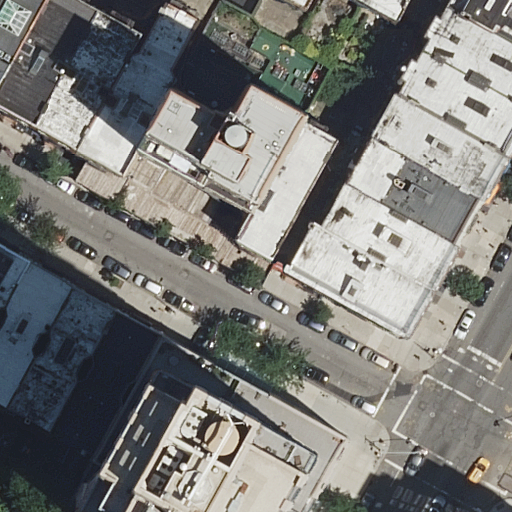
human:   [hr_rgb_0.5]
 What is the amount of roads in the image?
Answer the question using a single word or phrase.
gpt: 2

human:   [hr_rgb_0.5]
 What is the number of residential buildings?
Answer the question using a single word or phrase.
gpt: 21

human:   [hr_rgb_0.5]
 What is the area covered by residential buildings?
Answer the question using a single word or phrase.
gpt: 4754m2

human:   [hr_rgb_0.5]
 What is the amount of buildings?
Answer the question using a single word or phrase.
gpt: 21

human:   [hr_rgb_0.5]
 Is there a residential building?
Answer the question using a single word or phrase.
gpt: yes

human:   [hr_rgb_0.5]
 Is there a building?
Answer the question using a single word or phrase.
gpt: yes

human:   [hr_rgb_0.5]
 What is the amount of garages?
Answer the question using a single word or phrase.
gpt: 0

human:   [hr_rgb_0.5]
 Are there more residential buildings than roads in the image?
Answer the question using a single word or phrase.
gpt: yes

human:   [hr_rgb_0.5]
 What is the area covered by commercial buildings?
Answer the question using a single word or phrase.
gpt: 0m2

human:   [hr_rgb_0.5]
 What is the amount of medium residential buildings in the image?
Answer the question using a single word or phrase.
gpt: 16

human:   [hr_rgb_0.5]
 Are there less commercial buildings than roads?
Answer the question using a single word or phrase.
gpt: yes

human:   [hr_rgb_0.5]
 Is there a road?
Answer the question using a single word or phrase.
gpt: yes

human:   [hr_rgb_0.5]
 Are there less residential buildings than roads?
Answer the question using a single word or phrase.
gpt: no

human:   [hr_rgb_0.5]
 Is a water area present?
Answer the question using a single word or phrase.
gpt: no

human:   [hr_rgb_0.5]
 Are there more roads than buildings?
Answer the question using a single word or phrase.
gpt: no

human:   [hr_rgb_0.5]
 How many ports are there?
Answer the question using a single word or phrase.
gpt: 0

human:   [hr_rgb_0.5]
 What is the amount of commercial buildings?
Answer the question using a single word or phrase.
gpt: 0

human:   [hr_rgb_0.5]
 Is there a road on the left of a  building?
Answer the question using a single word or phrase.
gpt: yes

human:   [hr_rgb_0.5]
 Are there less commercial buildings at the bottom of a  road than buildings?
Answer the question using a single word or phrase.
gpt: yes

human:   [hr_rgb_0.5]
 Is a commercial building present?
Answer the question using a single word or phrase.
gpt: no

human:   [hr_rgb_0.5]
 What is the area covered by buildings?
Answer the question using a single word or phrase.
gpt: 4754m2

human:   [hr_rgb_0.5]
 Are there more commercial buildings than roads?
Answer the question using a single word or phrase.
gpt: no

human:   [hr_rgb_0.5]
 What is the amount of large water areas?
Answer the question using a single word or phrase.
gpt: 0

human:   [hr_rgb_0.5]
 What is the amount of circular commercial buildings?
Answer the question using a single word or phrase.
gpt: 0

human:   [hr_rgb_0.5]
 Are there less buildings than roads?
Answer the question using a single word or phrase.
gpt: no

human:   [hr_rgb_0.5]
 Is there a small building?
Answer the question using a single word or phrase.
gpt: yes

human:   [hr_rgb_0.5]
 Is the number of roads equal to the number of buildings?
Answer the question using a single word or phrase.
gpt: no

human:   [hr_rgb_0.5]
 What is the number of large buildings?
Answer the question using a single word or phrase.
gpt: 1

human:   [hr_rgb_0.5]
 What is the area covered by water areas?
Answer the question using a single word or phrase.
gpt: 0m2

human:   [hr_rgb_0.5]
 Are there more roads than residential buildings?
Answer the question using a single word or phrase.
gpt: no

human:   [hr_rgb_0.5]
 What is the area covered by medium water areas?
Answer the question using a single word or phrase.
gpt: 0m2

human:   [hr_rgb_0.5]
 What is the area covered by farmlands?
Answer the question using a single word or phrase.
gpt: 0m2

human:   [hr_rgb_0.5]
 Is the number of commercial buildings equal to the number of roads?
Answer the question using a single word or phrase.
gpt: no

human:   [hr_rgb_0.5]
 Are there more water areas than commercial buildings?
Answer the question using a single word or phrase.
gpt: no

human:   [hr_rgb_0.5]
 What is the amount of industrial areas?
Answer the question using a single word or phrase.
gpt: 0

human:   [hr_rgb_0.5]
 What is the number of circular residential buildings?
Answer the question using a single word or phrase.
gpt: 0

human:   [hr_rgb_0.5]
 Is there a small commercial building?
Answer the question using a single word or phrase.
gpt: no

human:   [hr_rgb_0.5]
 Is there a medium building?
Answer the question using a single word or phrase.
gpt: yes

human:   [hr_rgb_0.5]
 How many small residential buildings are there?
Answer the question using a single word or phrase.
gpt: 4

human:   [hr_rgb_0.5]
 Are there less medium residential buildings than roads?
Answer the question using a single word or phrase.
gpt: no

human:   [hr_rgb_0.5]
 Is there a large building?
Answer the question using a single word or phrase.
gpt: yes

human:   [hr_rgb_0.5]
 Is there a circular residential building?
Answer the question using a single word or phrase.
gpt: no

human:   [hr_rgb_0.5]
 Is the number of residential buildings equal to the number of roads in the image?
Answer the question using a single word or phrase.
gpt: no

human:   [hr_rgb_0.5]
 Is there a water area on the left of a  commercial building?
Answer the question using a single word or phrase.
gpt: no

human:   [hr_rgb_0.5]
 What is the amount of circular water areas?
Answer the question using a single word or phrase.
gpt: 0

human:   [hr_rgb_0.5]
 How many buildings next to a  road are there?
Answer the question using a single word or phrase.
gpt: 21

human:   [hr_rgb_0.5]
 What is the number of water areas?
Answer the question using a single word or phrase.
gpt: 0

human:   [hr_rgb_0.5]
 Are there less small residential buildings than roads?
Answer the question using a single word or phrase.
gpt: no

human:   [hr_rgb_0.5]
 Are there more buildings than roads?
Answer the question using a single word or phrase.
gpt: yes

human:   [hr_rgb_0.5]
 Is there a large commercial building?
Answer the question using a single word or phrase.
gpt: no

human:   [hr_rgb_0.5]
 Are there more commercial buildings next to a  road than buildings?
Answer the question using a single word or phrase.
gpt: no

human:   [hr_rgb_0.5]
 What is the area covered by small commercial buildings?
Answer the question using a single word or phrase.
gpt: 0m2

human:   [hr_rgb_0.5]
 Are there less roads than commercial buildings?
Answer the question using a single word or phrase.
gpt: no

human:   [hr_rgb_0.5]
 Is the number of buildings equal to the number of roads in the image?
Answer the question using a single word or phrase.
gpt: no

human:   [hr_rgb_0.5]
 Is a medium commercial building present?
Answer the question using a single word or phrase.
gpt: no

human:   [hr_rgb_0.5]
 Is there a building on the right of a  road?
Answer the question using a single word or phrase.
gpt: yes

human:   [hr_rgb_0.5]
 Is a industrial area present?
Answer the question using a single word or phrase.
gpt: no

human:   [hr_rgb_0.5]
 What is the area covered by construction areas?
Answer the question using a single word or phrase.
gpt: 0m2

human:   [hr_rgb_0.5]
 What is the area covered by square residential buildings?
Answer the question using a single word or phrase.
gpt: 0m2

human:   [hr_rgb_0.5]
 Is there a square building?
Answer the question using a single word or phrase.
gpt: no

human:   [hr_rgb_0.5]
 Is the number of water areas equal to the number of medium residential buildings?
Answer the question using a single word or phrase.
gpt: no

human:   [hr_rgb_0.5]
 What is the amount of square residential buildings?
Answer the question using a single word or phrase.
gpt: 0

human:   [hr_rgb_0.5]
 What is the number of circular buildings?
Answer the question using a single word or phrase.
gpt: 0

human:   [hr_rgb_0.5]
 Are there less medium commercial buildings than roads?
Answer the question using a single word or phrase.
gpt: yes